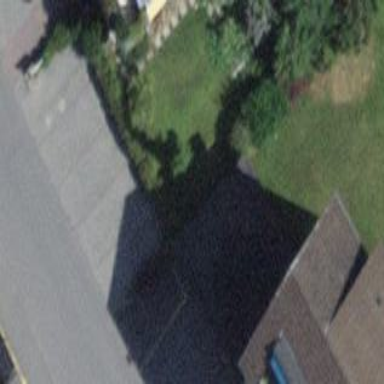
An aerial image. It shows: Group of garages.